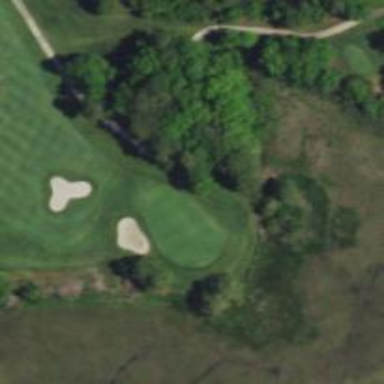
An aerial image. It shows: Golf hole.